Current action and preconditions to check: trajectory_clear

Your task: For each precondition in the list above, predict whether it will hold at this action.

Consider the current scene as observed from the mobile robot's camera, and analyze the predicted future states of all dynamic agents (e.g., people, animals, vehicles, or any moving entities) within the NEXT SECOND.

IMPORTANT: Only answer "very likely" if you are absolutely certain—based on strong, clear evidence—that a dynamic agent will violate the precondition in the predicted future state. Do NOT answer "very likely" for unlikely, ambiguous, or low-probability risks.

Ask yourself for each precondition: Is there a high probability, with clear and convincing evidence, that the predicted future states of any dynamic agent will interfere with the predicted future state of the currently executing action within the NEXT SECOND, causing that precondition to fail?

Assess the risk level based on these predictions. Use "likely" or "very likely" if motions create a clear risk of interference.

Use "neutral" or "improbable" if agents are nearby but their predicted paths are clearly diverging or non-conflicting.

Failure Risk Categories: "very improbable", "improbable", "neutral", "likely", "very likely"

Answer Format: Output ONLY the probability_of_failure value from these categories: "very improbable", "improbable", "neutral", "likely", "very likely"

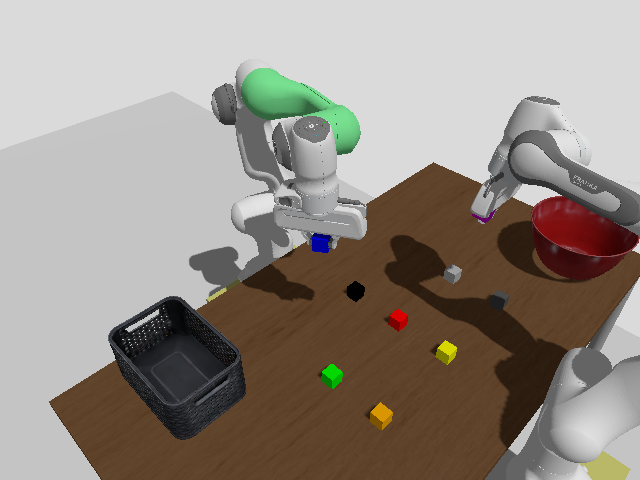

Answer: very improbable